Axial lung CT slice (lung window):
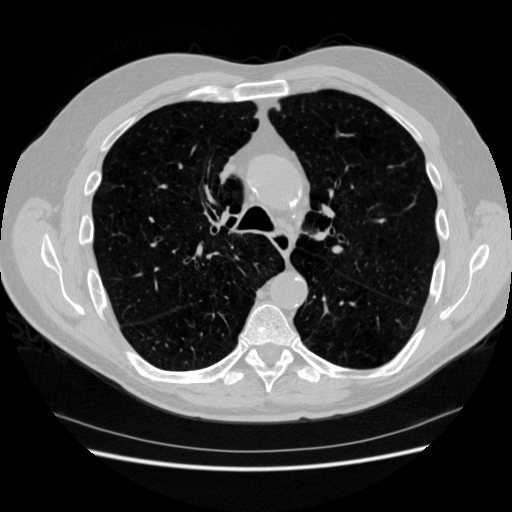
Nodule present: no